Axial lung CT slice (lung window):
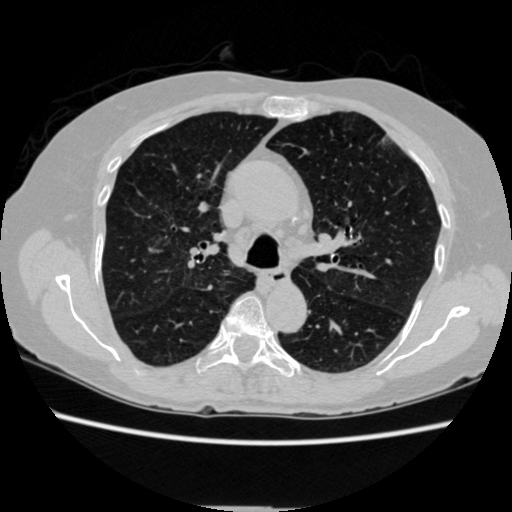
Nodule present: no